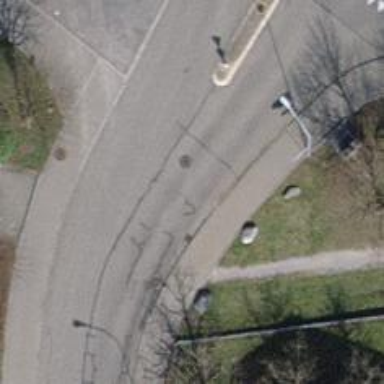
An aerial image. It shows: Kerb barrier.